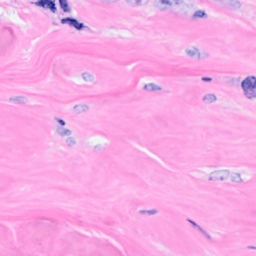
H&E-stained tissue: Breast